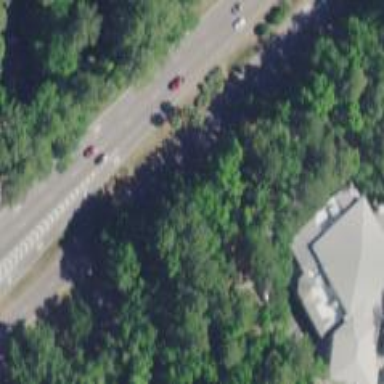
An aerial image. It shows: Trunk highway.